Question: I have installed Flex 4.10.0 SDK for Flash Builder 4.7 (tried both MacOS and Windows) using the new <URL> and loved how smoothly it has worked:

Also I'm excited that someone is still working on the Flex SDK (thank you!) - because for quite some time it looked abandoned.
1. Does anybody have a list of the (supposedly over fifteen?) new Spark components? I have only noticed one sofar: mx.controls.Alert -> spark.components.Alert. (And I have noticed that spark.utils.MultiDPIBitmapSource supports source480dpi which is great).
2. Does anybody know, if there is a fix for the spark.components.List not remembering its scrolling position? Because currently in my Flex game with 2 Lists updated by server I have to use custom skin and data group as explained in this nice blog.
3. Currently to scroll a spark.components.List to a bottom I have to use the following hack and wonder if that issue has been approached too? public static function scrollToBottom(list:List):void {
// update the verticalScrollPosition to the end of the List
// virtual layout may require us to validate a few times
var delta:Number = 0;
var count:int = 0;
while (count++ < 10) {
list.validateNow();
delta = list.layout.getVerticalScrollPositionDelta(NavigationUnit.END);
list.layout.verticalScrollPosition += delta;
if (delta == 0)
break;
}
}
For the issue #3 I've created a <URL> with a test case and screenshot attached. There were already similar bug reports, but they were closed by Adobe.
For the issue #2 I haven't been able to create a simple test case yet, but I definetely see that problem in my app (the link is above, do not want to spam), where 2 Lists are updated via TCP socket by server.
Here is my current test case (not really demoing the problem), maybe someone can improve it:
'''
<?xml version="1.0" encoding="utf-8"?>
<s:Application xmlns:fx="http://ns.adobe.com/mxml/2009"
xmlns:s="library://ns.adobe.com/flex/spark"
xmlns:mx="library://ns.adobe.com/flex/mx"
applicationComplete="init()">
<fx:Script>
<![CDATA[
import flash.utils.setInterval;
private function init():void {
setInterval(add, 1000);
}
private function add():void {
var pos:int = Math.floor(myAC.length * Math.random());
myAC.addItemAt({label: Math.random()}, pos);
}
]]>
</fx:Script>
<s:List id="myList" width="100%" height="100%">
<s:dataProvider>
<s:ArrayCollection id="myAC" />
</s:dataProvider>
</s:List>
<s:controlBarContent>
<s:Button id="myButton" label="Add number" click="add()" />
</s:controlBarContent>
</s:Application>
'''
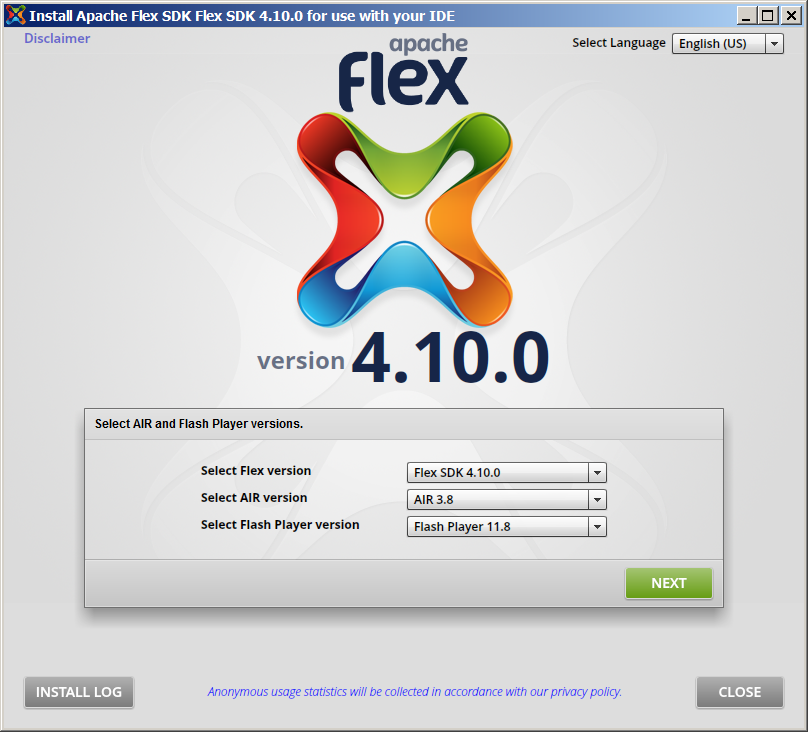
Answer: In reply to Part 1, I found a <URL> file that mentions the following new Spark components:
Accordion, DataAccordion, InlineScroller, CallOut, CallOutButton, Alert, ColorPicker, MenuBar, Menu, and ProgressBar.
Also several new layouts:
AccordionLayout, CarouselLayout, CoverflowLayout, StackLayout (and more).